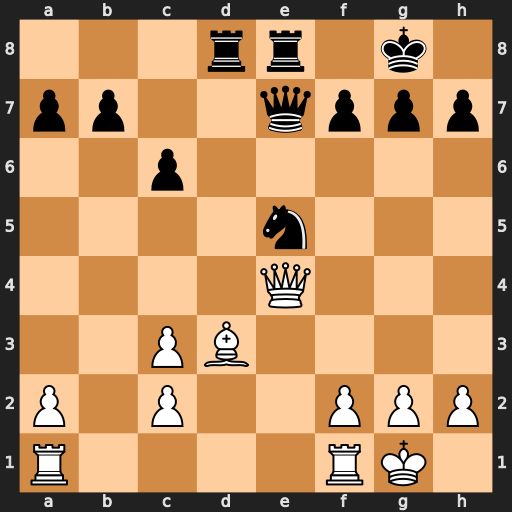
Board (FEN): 3rr1k1/pp2qppp/2p5/4n3/4Q3/2PB4/P1P2PPP/R4RK1
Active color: w
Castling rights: -
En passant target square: -
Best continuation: Qxh7+ Kf8 Qh8#